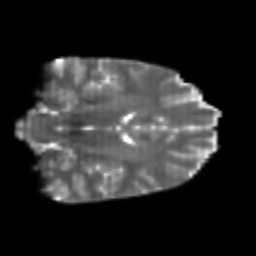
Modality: T2w
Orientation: coronal
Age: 20
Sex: female
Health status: healthy
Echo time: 0.074 s